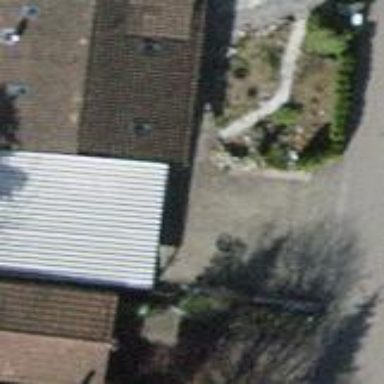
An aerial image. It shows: View of roof of building.